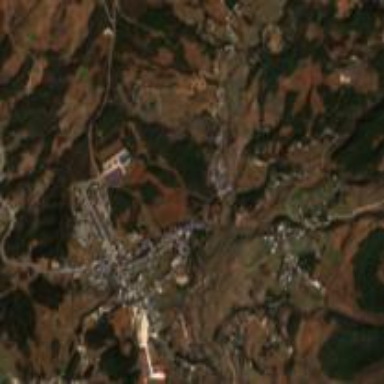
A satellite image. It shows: Ethnic township within town.